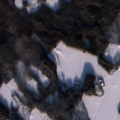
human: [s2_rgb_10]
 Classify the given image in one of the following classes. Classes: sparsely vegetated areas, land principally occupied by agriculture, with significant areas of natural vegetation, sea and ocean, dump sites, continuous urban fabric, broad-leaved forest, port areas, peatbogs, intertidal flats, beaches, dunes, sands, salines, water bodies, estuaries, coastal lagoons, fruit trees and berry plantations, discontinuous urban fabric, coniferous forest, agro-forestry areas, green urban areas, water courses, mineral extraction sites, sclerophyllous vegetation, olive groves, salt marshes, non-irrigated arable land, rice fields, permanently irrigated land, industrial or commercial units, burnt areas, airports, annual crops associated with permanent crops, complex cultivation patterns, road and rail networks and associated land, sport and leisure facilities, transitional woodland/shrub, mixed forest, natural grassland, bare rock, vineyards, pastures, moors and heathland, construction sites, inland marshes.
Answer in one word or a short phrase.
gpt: non-irrigated arable land, land principally occupied by agriculture, with significant areas of natural vegetation, coniferous forest, mixed forest